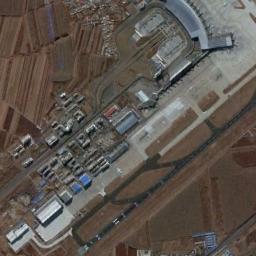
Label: airport